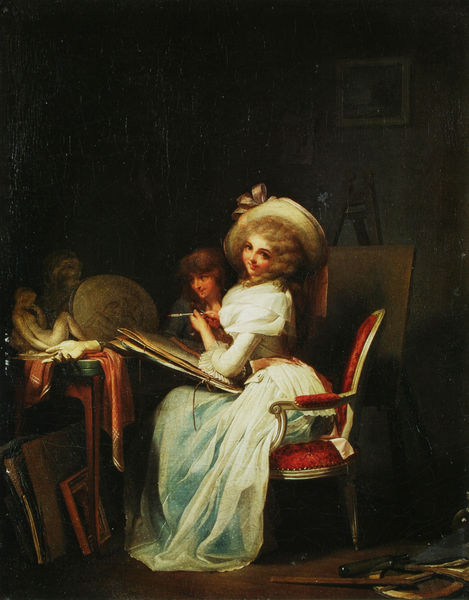
Titel: Die Künstlerin bei der Arbeit
Künstler: Louis Léopold Boilly
Standort: St. Petersburg
Institution: Staatliche Eremitage
Schlagwörter: blau, dunkel, gemälde, hand, kopf, mann, nackt, schatten, weiß, frauen, gelb, menschen, mädchen, sitzen, braun, frau, frisur, haar, hell, hut, kleid, licht, orange, schwarz, stuhl, szene, tisch, türkis, zimmer, blick, dame, gürtel, rot, tuch, malerei, schleife, blond, jung, wand, augen, barock, gesicht, rahmen, spitze, bild, bildnis, innenraum, portrait, porträt, tischdecke, tischtuch, öl, boden, figur, haare, pose, sessel, sitzend, tücher, kind, rokkoko, spitzen, locken, madame, rokoko, rosa, schultern, engel, skulptur, statue, perücke, lächeln, taille, wangen, bilder, bilderrahmen, bücher, papier, papiere, schreibtisch, modell, lehne, farbe, weis, französisch, tafel, polster, hutband, büste, lesen, stuhllehne, atelier, malerin, staffelei, junge frau, plastik, junge, krempe, kokett, tischkante, schild, buch, zettel, motiv, scheibe, hell-dunkel, selbstbildnis, leinwand, kunst, künste, künstlerin, malen, palette, pinsel, puppe, stift, utensilien, selbstportrait, zeichnen, schreiben, bäckchen, venus, hell-dunkel-kontrast, gepolstert, lernen, büsten, attelier, lineal, zeichenblock, zeichenmappe, vorlage, skizzen, atellier, schwaz, inenraum, zirkel, hutschleife, lieblich, unordentlich, weisses kleid, hintergrung, freundin, figurine, chiffon, malblock, mappen, verwöhnt, keilrahmen, malstunde, künsterin, schid, tisch stuhl, po, selbtbildnis, stock im arsch, löcheln